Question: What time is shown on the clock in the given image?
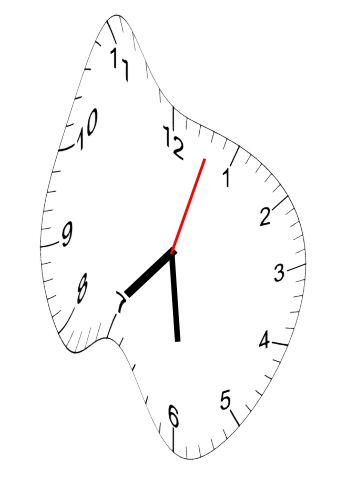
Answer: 07:29:03